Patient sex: F
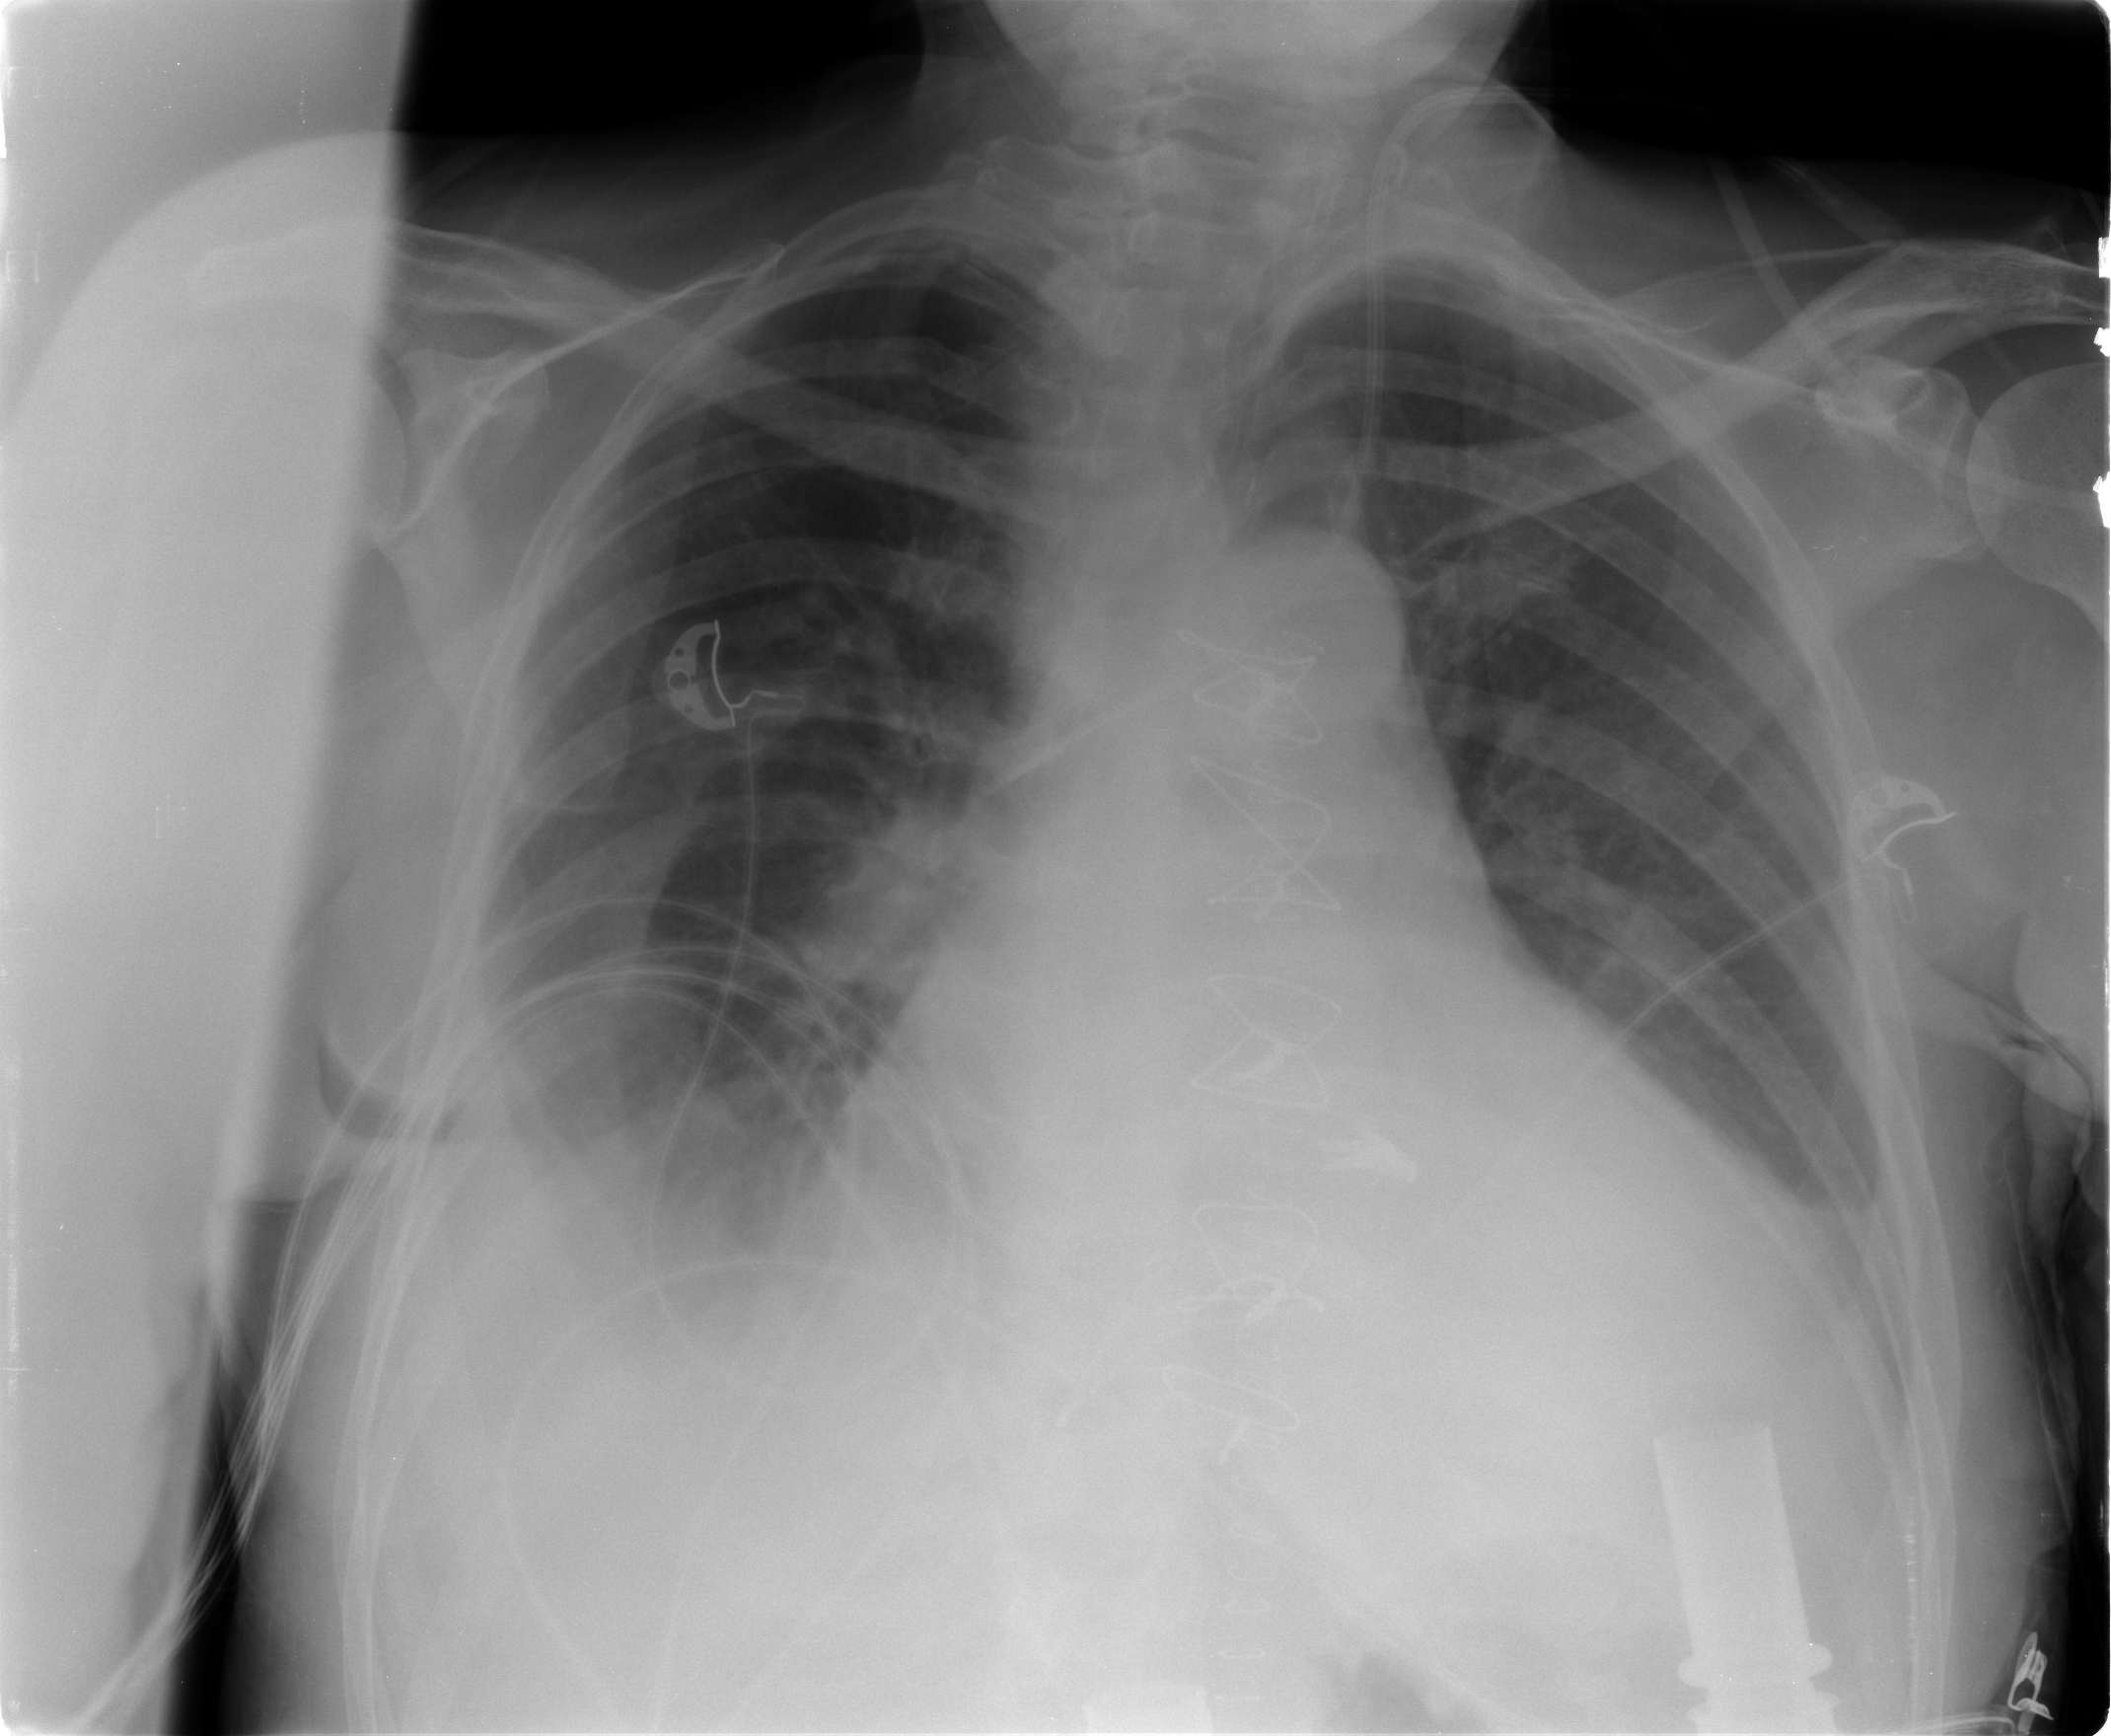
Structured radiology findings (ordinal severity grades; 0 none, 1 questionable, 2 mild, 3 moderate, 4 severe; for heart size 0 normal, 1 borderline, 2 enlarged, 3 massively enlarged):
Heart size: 2
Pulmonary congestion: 0
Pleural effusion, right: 2
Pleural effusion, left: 2
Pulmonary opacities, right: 0
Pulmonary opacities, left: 0
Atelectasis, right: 2
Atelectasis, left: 2